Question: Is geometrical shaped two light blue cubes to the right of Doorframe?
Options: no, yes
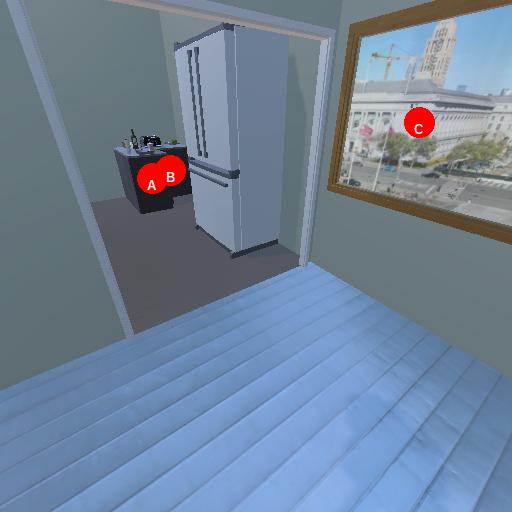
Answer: no